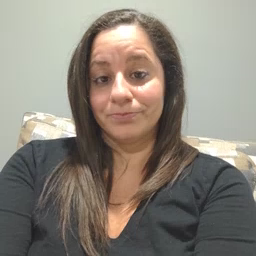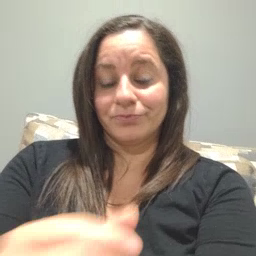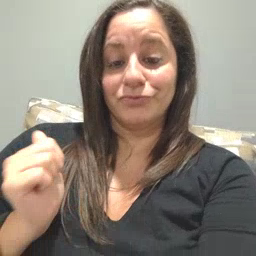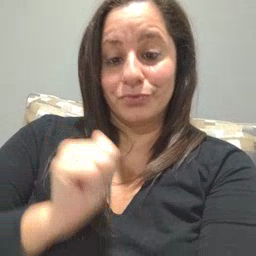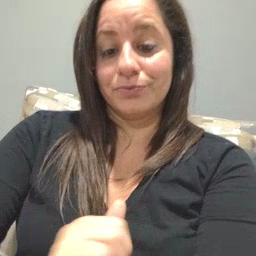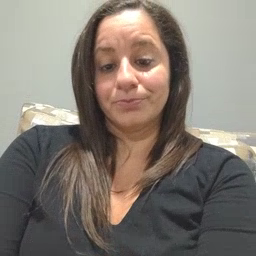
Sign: jacket